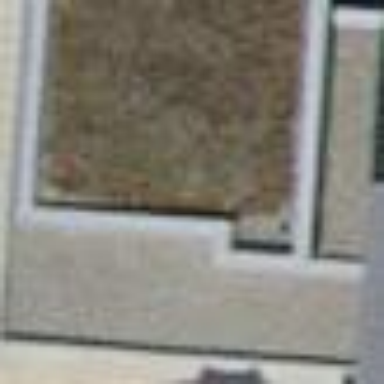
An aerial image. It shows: View of roof of building.